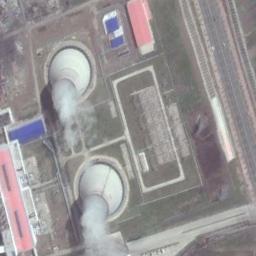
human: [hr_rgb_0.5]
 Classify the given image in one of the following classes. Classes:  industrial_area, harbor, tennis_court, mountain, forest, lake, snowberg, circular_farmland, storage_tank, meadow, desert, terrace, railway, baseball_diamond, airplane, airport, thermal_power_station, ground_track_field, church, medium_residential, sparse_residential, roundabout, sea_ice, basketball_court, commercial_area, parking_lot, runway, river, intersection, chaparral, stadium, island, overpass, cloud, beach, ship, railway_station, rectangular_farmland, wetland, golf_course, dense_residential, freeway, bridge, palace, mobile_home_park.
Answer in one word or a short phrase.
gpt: thermal_power_station